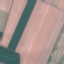
Land use / land cover class: AnnualCrop